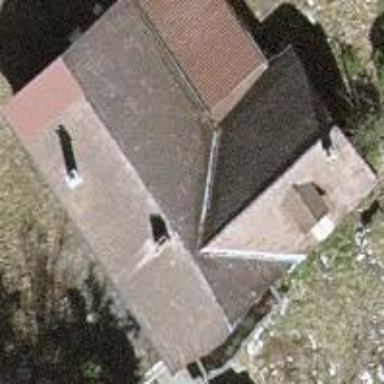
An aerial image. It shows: Detached building with gabled roof.